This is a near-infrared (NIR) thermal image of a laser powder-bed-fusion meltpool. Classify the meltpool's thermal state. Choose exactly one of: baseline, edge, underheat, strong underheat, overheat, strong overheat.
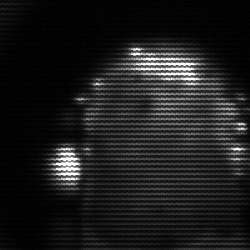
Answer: baseline